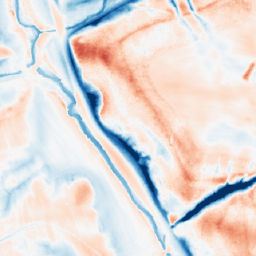
Category: classical
Decomposition family: gaussian
Decomposition parameters: sigma: 10
Upsampling method: nearest
Upsampling parameters: scale: 2
Upsampling scale: 2